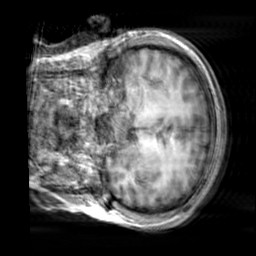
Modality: T1w
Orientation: coronal
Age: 21
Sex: female
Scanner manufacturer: siemens
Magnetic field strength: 3 T
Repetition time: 2.3 s
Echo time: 0.00303 s